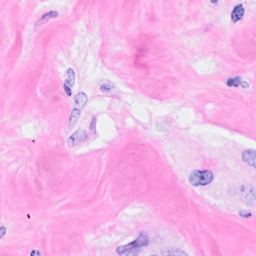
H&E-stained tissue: Breast